Question: Count the number of objects in the diagram.
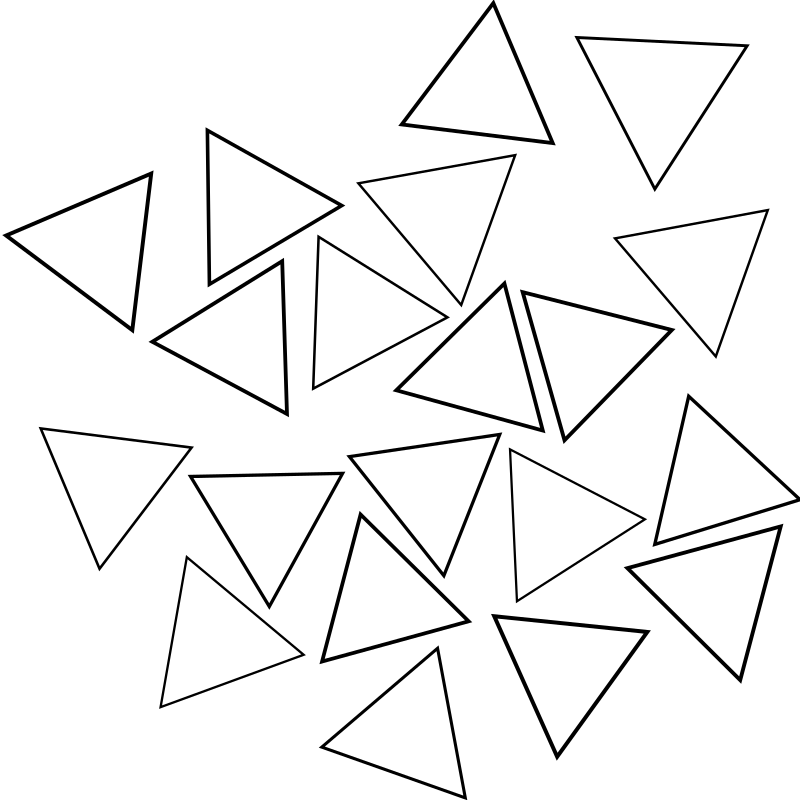
Answer: 20